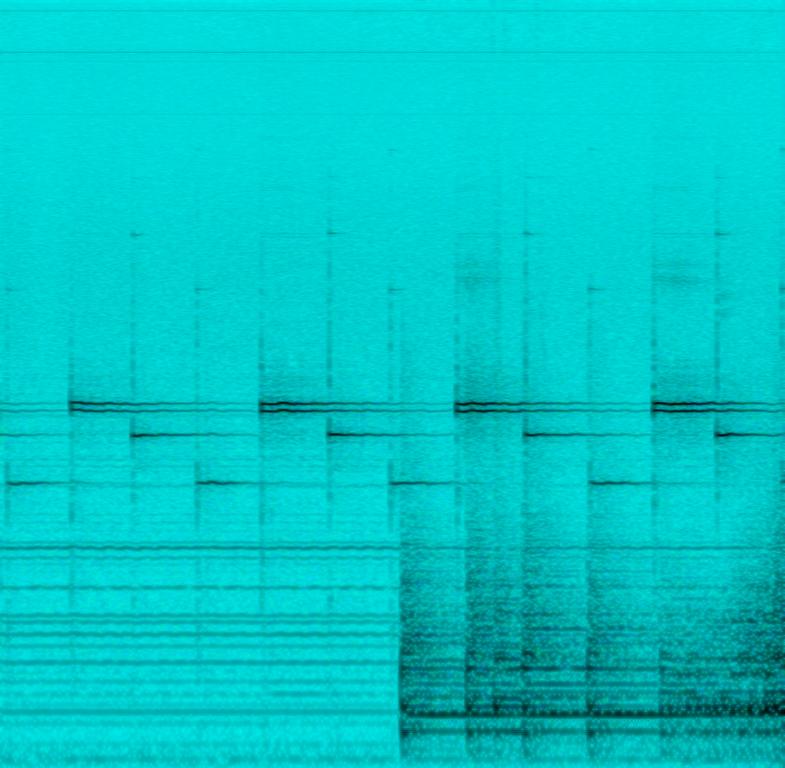
This clip brings about the sensation of building up to something. It features an arpeggiated melody on the piano, and timpani drum rolls. The audio quality is low.